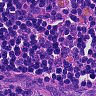
Metastatic tissue present: no